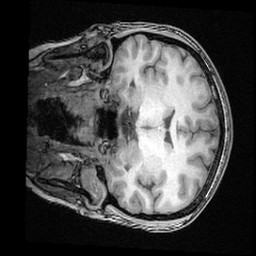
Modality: T1w
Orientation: coronal
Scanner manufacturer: ge
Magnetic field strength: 3 T
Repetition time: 0.008572 s
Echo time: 0.003384 s